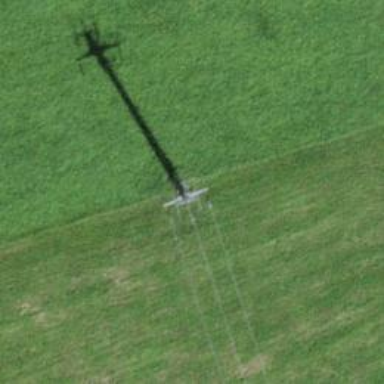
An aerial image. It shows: Minor power line.